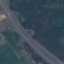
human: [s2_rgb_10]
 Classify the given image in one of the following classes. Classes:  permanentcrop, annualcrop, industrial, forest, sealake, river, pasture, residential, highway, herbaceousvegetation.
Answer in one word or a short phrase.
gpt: Highway